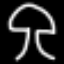
Label: mushroom